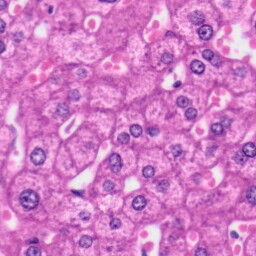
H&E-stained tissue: Liver